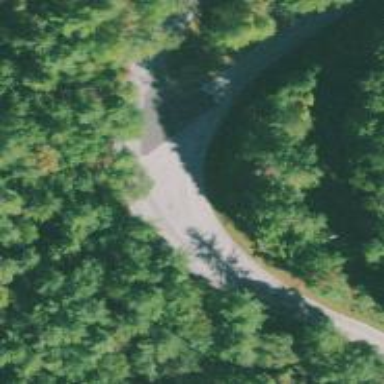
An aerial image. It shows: Asphalt road at the secondary link level.